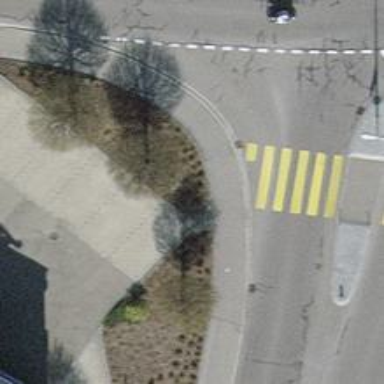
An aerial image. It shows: Asphalt footway with crossing.